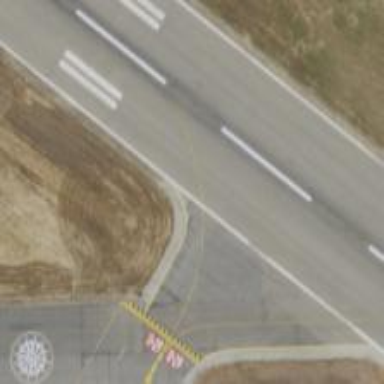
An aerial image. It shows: Taxiway at the airport with asphalt surface.